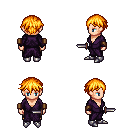
a pixel art fantasy rpg character, female body template, human, light skin, purple robe, gold greaves, light blonde short bangs hairstyle, leather bracers, metal boots, dagger, four views (front, back, left, right), 2x2 character sprite sheet, small pixel art, hard edges, no anti-aliasing